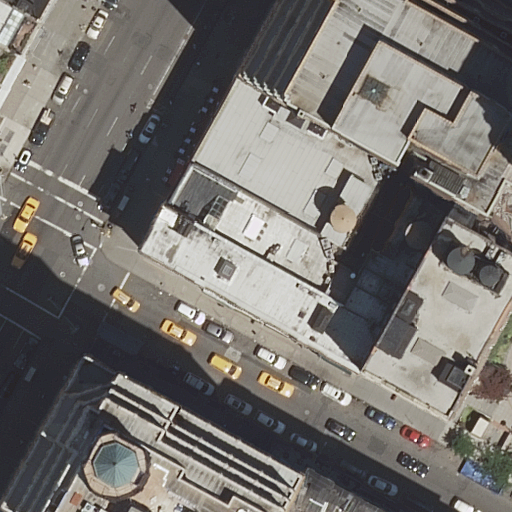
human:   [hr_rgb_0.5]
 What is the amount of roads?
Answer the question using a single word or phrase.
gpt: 3

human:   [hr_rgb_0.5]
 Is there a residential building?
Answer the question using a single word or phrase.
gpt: yes

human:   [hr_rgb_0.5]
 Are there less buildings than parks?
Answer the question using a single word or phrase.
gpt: no

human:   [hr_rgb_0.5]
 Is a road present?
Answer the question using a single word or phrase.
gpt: yes

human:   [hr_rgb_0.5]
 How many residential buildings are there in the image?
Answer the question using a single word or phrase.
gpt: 11

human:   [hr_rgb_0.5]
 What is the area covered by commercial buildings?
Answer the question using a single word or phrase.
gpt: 0m2

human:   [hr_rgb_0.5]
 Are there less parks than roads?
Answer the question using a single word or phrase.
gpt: yes

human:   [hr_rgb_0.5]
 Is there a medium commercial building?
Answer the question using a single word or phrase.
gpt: no

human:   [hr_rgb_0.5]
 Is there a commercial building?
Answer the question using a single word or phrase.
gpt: no

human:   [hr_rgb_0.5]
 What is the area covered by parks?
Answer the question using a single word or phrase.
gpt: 206m2

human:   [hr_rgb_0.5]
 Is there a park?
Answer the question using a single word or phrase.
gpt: yes

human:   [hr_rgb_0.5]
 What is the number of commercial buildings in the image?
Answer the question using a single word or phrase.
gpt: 0

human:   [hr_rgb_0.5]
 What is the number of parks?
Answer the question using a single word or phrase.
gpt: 1

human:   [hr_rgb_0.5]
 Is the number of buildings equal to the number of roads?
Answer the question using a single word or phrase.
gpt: no

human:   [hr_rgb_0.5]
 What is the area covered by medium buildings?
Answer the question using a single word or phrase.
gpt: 477m2

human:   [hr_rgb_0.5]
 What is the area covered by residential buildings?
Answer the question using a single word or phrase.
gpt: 6477m2

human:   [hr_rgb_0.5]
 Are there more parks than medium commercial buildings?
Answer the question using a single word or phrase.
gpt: yes

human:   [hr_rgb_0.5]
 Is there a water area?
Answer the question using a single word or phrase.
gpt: no

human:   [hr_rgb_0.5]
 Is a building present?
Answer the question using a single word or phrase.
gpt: yes

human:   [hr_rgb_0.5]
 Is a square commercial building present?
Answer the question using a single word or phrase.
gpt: no

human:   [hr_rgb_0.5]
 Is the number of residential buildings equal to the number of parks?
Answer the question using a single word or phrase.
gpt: no

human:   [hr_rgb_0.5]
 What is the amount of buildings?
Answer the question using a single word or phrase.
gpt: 11

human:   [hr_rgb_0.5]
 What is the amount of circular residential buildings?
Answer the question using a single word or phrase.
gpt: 0

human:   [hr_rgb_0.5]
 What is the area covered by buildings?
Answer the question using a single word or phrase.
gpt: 6477m2

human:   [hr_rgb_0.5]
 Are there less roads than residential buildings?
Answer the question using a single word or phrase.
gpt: yes

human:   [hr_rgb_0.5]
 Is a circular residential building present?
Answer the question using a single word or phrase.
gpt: no

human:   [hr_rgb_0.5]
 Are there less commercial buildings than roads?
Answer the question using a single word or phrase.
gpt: yes

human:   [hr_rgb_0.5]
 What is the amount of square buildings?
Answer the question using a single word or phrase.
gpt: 0

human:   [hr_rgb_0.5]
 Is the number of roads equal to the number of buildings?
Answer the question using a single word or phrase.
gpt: no

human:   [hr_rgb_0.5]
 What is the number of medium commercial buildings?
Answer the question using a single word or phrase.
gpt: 0

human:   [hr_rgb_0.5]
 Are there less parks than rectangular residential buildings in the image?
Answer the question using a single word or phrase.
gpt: yes

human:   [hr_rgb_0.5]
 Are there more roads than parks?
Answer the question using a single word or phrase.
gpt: yes

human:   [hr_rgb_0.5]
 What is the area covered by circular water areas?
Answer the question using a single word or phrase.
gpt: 0m2

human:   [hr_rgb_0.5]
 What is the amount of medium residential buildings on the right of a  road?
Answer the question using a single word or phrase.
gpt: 1

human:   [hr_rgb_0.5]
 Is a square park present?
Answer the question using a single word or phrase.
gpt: no

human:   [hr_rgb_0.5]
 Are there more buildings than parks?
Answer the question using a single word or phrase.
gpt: yes

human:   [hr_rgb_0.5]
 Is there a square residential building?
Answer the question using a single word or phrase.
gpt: no

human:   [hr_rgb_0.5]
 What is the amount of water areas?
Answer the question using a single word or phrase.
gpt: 0

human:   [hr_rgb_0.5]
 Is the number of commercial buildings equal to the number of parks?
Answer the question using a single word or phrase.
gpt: no

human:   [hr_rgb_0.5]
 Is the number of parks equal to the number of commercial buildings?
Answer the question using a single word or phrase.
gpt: no

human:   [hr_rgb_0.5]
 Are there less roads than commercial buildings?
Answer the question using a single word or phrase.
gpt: no

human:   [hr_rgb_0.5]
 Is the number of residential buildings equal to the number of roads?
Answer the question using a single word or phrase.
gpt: no

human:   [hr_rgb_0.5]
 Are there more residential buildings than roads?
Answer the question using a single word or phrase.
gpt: yes

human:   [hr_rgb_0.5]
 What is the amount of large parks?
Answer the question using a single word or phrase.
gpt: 0

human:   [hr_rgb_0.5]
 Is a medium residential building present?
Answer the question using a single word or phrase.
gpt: yes

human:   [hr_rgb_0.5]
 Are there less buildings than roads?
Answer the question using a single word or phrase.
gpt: no

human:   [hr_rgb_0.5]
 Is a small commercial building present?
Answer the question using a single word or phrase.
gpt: no

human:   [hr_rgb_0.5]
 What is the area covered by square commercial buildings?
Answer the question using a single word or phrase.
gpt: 0m2

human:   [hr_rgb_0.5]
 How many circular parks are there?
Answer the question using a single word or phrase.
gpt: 0

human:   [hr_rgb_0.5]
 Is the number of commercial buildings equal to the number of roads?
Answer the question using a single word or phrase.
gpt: no

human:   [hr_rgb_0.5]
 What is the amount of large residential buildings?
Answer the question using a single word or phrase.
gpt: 7

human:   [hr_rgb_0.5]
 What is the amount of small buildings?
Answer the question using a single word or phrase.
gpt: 3

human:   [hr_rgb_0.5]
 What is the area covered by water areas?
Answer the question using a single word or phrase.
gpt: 0m2

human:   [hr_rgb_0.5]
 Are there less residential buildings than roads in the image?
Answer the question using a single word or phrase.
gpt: no

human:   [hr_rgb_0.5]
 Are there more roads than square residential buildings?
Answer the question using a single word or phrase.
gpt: yes

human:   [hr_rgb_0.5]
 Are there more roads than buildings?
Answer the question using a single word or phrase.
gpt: no

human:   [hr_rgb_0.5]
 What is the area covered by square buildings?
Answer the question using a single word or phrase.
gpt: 0m2

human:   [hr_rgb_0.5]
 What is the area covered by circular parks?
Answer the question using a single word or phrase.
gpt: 0m2

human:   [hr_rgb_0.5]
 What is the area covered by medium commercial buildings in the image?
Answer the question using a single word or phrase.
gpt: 0m2

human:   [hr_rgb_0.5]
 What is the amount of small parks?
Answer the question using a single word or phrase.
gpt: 0

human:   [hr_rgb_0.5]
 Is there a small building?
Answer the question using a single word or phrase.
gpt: yes

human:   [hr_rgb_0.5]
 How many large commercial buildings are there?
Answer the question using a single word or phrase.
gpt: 0

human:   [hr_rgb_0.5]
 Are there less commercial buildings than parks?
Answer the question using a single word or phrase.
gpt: yes

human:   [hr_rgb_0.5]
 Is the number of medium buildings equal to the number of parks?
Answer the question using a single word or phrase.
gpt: yes